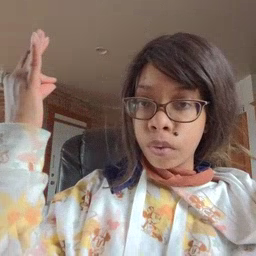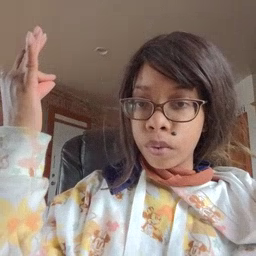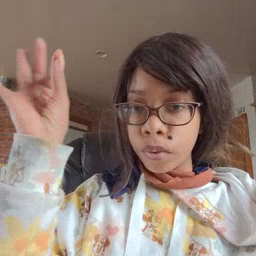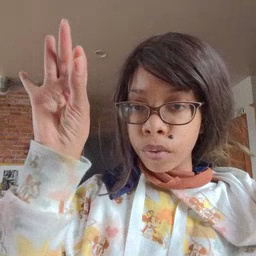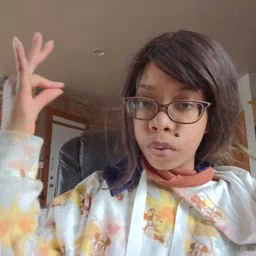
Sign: frenchfries